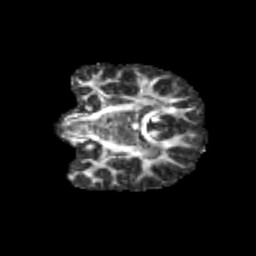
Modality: FA
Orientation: coronal
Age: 12
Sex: male
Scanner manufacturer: siemens
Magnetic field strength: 3 T
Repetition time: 3.8 s
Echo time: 0.07 s